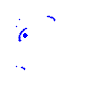
Particle: electron